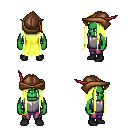
a pixel art fantasy rpg character, male body template, orc, green skin, steel chest armor, magenta pants, gold extra-long hairstyle, leather cap, black shoes, four views (front, back, left, right), 2x2 character sprite sheet, small pixel art, hard edges, no anti-aliasing